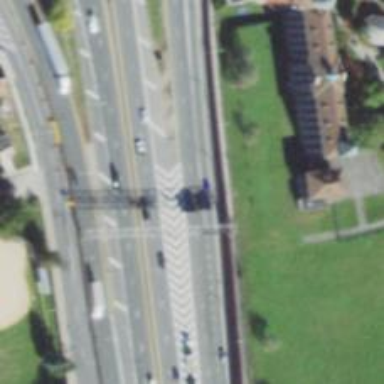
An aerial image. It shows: Motorway junction.